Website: ulta-beauty
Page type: billing-address
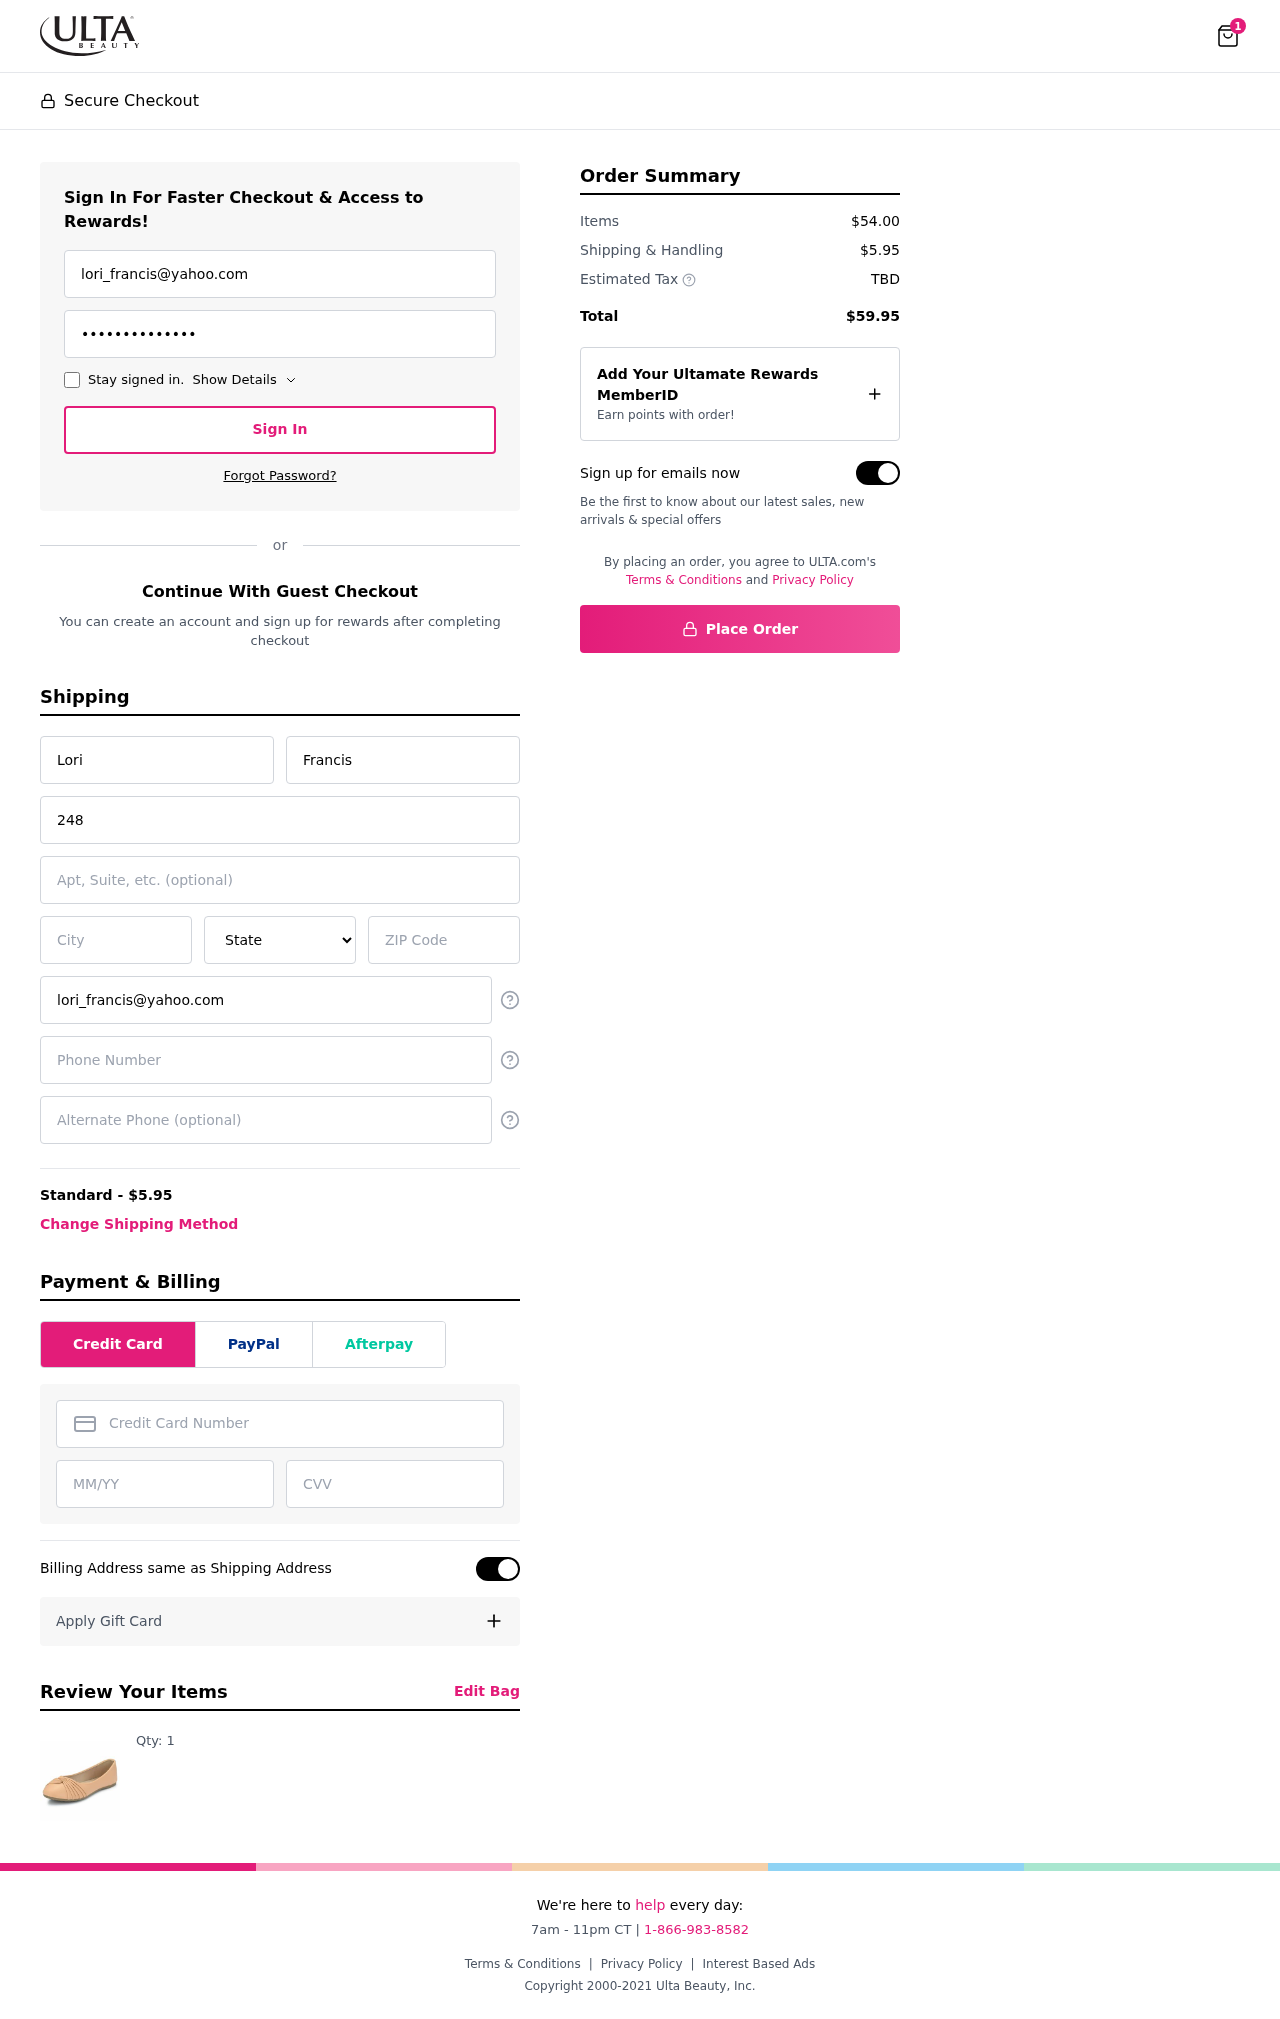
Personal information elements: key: PII_STATE
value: Pennsylvania
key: PII_EMAIL
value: lori_francis@yahoo.com
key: PII_FIRSTNAME
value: Lori
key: PII_LASTNAME
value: Francis
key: PII_STREET
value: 248 David Circle
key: PII_CITY
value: Lake Linda
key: PII_POSTCODE
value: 19445
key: PII_PHONE
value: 3952315426
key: PII_ALT_PHONE
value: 2555502085
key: PII_CARD_NUMBER
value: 3707 4527 5864 553
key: PII_CARD_EXPIRY
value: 11/29
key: PII_CARD_CVV
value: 0395
Product elements: key: PRODUCT1_QUANTITY
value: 1
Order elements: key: ORDER_NUM_ITEMS
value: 1
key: ORDER_SHIPPING_COST
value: $5.95
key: ORDER_SUBTOTAL
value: $54.00
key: ORDER_TOTAL
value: $59.95